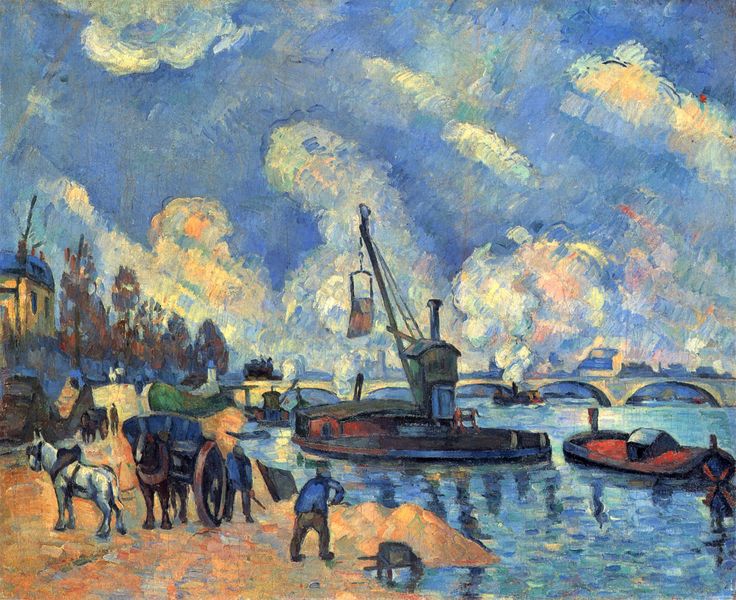
Titel: Die Seine bei Bercy (nach Guillaumin)
Künstler: Paul Cézanne
Standort: Hamburg
Institution: Kunsthalle
Schlagwörter: baum, blau, blätter, gemälde, himmel, laub, mann, meer, schatten, wasser, weiß, wolken, bäume, cezanne, fluss, gelb, grün, impressionismus, landschaft, menschen, ocker, sand, see, stadt, teich, ufer, braun, fenster, licht, männer, orange, pfeiler, schwarz, szene, dach, gebäude, haus, rot, wolke, expressionismus, malerei, jacke, wand, mensch, stein, öl, dämmerung, ferne, horizont, häuser, hügel, spiegelung, brücke, gewässer, pastos, qualm, rauch, sonne, gold, rosa, arbeit, boot, boote, esel, handel, kahn, kamine, karren, pferd, pferde, räder, fell, zaumzeug, schiff, schiffe, sommer, strand, wellen, fischer, dächer, mauer, farbe, lila, violett, kutsche, kutschen, van gogh, impressionism, moment, arbeiter, hafen, karre, ladung, rad, schubkarre, wagen, bogenbrücke, joche, dampf, kutter, treppe, duktus, stimmung, rodin, ölfarbe, ölfarben, eindruck, impression, fracht, hebekran, kran, geschirr, jacken, schimmel, werkzeug, graben, planwagen, rampe, kruppe, schaufel, anlegestelle, brücken, fuhrwerk, brückenpfeiler, sandhügel, pointilism, kräne, waren, schaufeln, flußschiffer, blue, flußufer, pferdekarren, güter, schute, baiststelle, flu schiffer, flu ufer, flußkähne, hfrankreich, ka;in, kran kräne, oote, verladehafen, verladung, schutre, kutssche